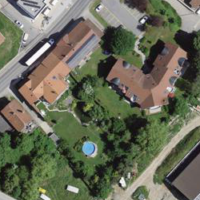
EUNIS habitat code: 55
Species observed at this site:
Galeopsis tetrahit